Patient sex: M
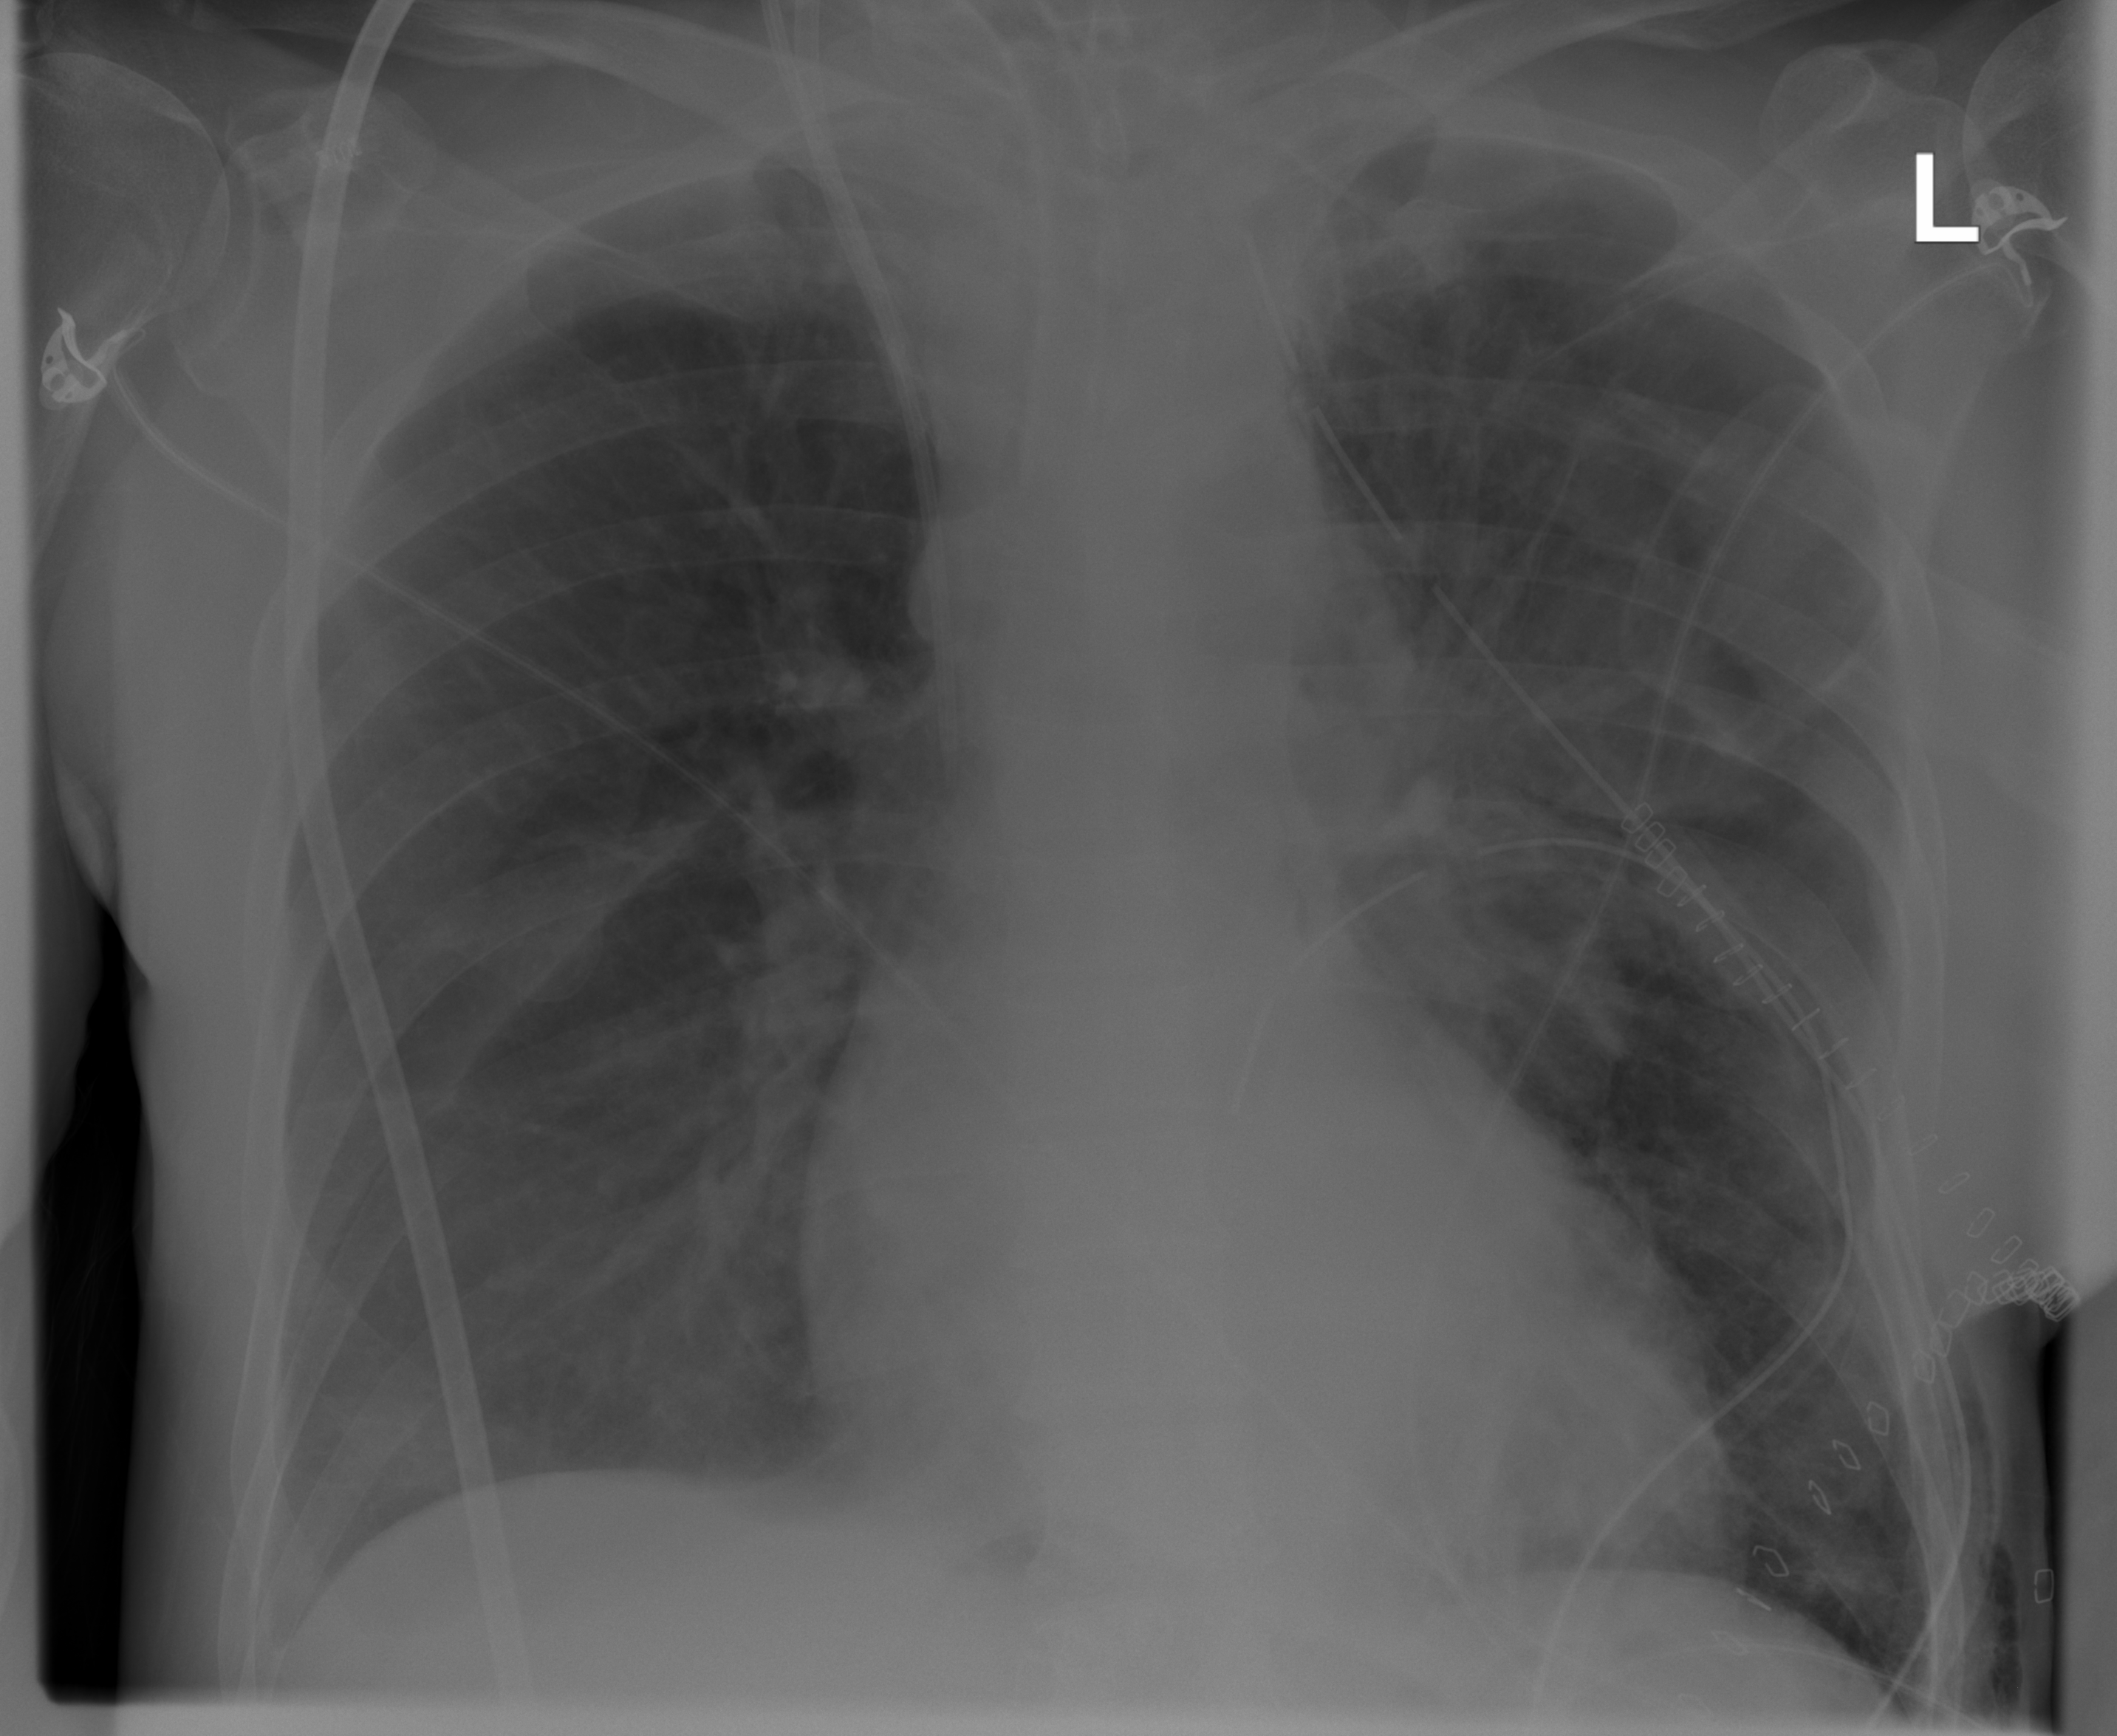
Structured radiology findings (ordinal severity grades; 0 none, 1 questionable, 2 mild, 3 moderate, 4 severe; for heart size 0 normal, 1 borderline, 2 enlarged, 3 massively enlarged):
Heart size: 2
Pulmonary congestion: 0
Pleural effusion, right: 0
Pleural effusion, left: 0
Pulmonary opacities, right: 0
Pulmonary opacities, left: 0
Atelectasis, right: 0
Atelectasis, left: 2